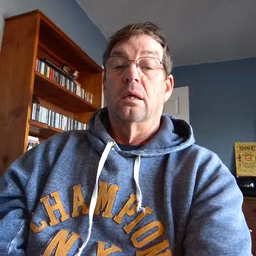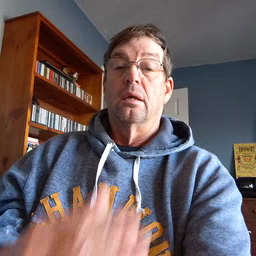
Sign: thankyou